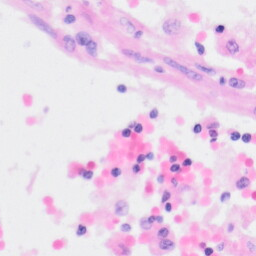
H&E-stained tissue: Kidney